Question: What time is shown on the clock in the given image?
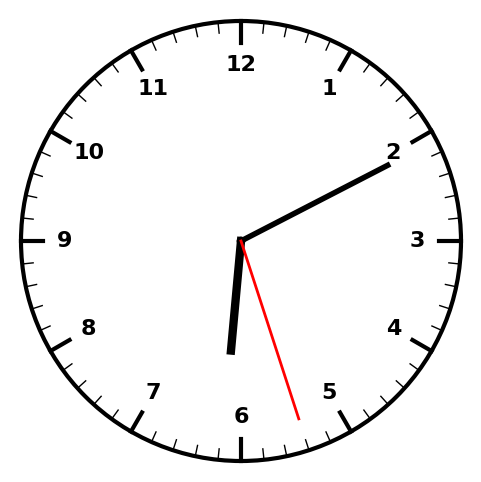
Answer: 06:10:27